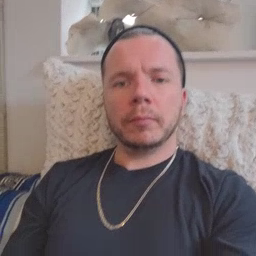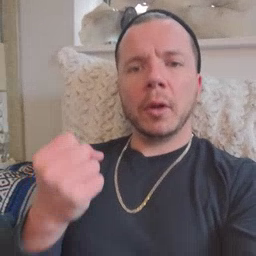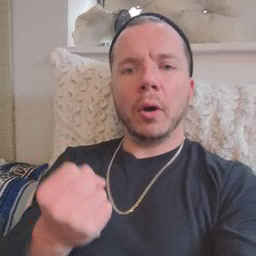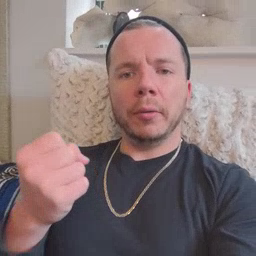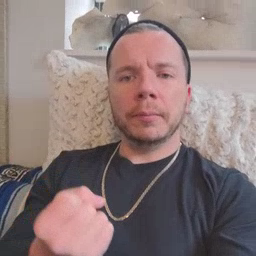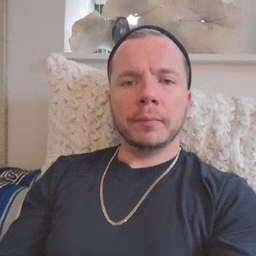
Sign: car